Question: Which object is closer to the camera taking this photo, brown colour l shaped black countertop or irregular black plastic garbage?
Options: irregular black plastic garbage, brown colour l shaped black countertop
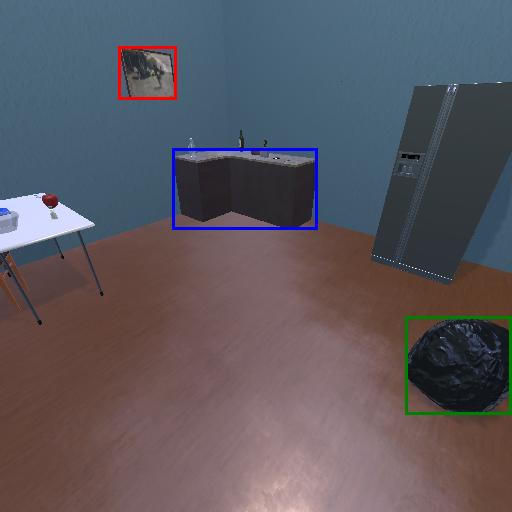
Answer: irregular black plastic garbage